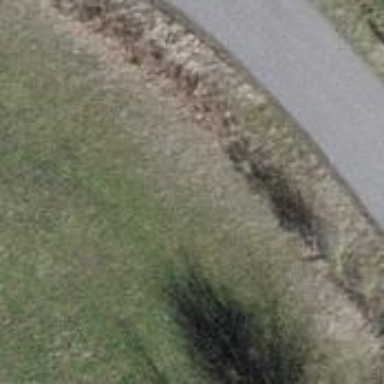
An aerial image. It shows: Hedge barrier.